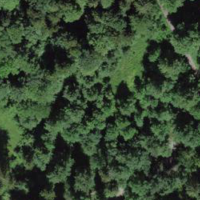
EUNIS habitat code: 44
Species observed at this site:
Lapsana communis
Circaea lutetiana
Mercurialis perennis